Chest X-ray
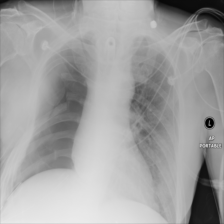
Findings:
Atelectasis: negative
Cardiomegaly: negative
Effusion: negative
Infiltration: negative
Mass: negative
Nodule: negative
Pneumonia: negative
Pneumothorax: negative
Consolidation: negative
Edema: negative
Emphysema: negative
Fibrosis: negative
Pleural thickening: negative
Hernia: negative